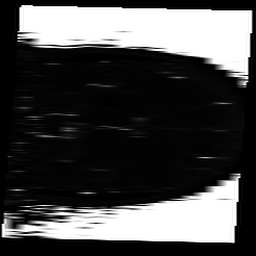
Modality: T2map
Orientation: coronal
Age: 56
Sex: female
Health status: ill